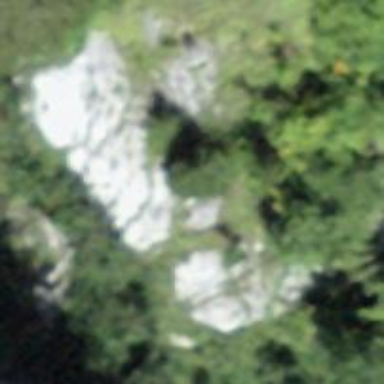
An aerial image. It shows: Natural scree.